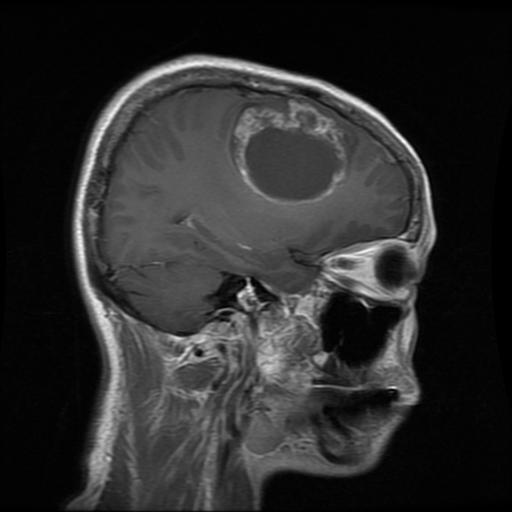
Label: glioma